Question: So I have 3 buy cards on my site. Right now there all placed to the left kinda like if you selected text then press format where it will go to the left side, but I want the cards centered in the middle of the screen. Here is a image:

'''
<div class="col-md-3 col-sm-6">
<div class="panel panel-default">
<header class="panel-heading">
<h3>Followers</h3>
<div class="the-price">$10 <span class="subscript">/ month</span></div>
</header>
<div class="panel-body">
<table class="table">
<tbody>
<tr><td>1 Account</td></tr>
<tr class="active"><td>3 Project</td></tr>
<tr><td>100K API Access</td></tr>
<tr class="active"><td>100MB Storage</td></tr>
<tr><td>Custom Cloud Services</td></tr>
<tr class="active"><td>Weekly Reports</td></tr>
</tbody>
</table>
</div>
<footer class="panel-footer"><a href="#" class="btn btn-block btn-lg btn-default">Sign up now</a></footer>
</div>
</div>
<div class="col-md-3 col-sm-6">
<div class="panel panel-primary">
<header class="panel-heading">
<h3>Likes</h3>
<div class="the-price">$20 <span class="subscript">/ month</span></div>
</header>
<div class="panel-body">
<table class="table">
<tbody>
<tr><td>2 Account</td></tr>
<tr class="active"><td>5 Project</td></tr>
<tr><td>100K API Access</td></tr>
<tr class="active"><td>200MB Storage</td></tr>
<tr><td>Custom Cloud Services</td></tr>
<tr class="active"><td>Weekly Reports</td></tr>
</tbody>
</table>
</div>
<footer class="panel-footer"><a href="#" class="btn btn-block btn-lg btn-primary">Sign up now</a></footer>
</div>
</div>
<div class="col-md-3 col-sm-6">
<div class="panel panel-default">
<header class="panel-heading">
<h3>Comments</h3>
<div class="the-price">$35 <span class="subscript">/ month</span></div>
</header>
<div class="panel-body">
<table class="table">
<tbody>
<tr><td>5 Account</td></tr>
<tr class="active"><td>20 Project</td></tr>
<tr><td>300K API Access</td></tr>
<tr class="active"><td>500MB Storage</td></tr>
<tr><td>Custom Cloud Services</td></tr>
<tr class="active"><td>Weekly Reports</td></tr>
</tbody>
</table>
</div>
<footer class="panel-footer"><a href="#" class="btn btn-block btn-lg btn-default">Sign up now</a></footer>
</div>
</div>
</div>
</div>
</div>
</div>
</section>
'''
Any suggestions on what should I do to get it to center?
I have tried to add "center to the very top of the code after class= but all that does it make the buy card the size of the whole page.
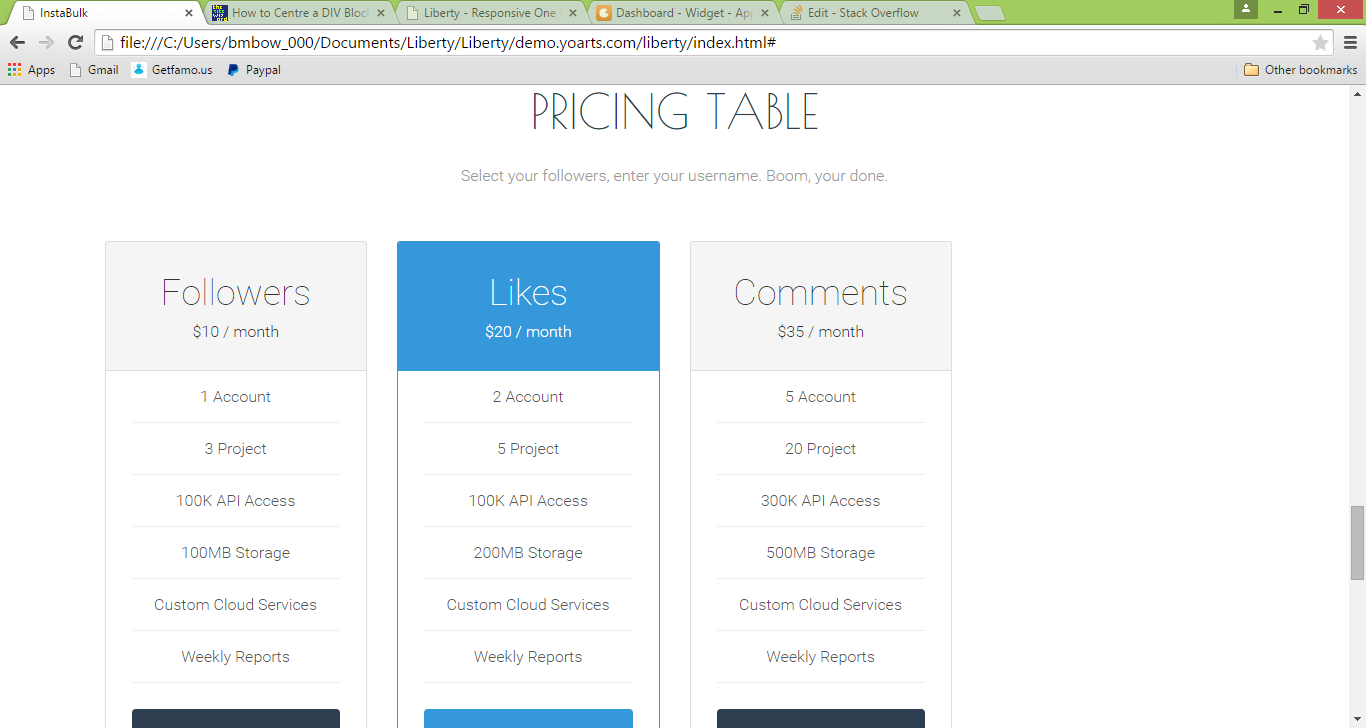
Answer: I'm not a bootstrap user myself but this does the trick. The bootstrap grid is based on the basis of 12 columns so when you specified "col-md-3" thats actually 3/12 or 25% not "col-md-4" which is 33%". The trick is we dont want the row to be full width so I added a class called medium-row which has a max-width of 960px and some auto margins.
HTML
'''
<div class="container">
<div class="row medium-row">
<div class="col-sm-6 col-md-4">...</div>
<div class="col-sm-6 col-md-4">...</div>
<div class="col-sm-6 col-md-4">...</div>
</div>
</div>
'''
CSS
'''
.medium-row {
max-width: 960px;
margin: 0 auto;
}
'''
And a codepen to see this working <URL>